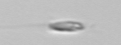
Label: flagellate_morphotype3